Interaction volume radius: 10 \u00c5
Interaction volume height: 35 \u00c5
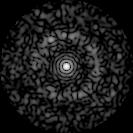
Disorder parameter: 0.8377